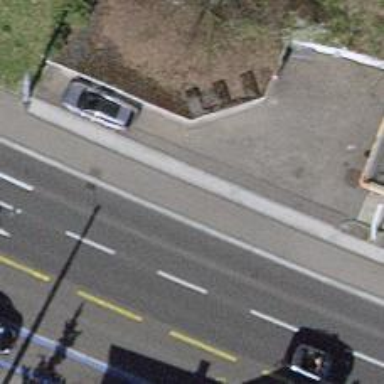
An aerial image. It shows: Unmarked crossing with traffic calming table.